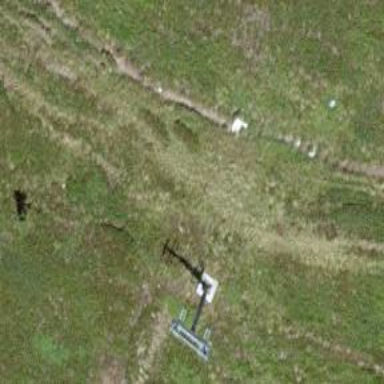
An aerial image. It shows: Pylon used for aerialway.